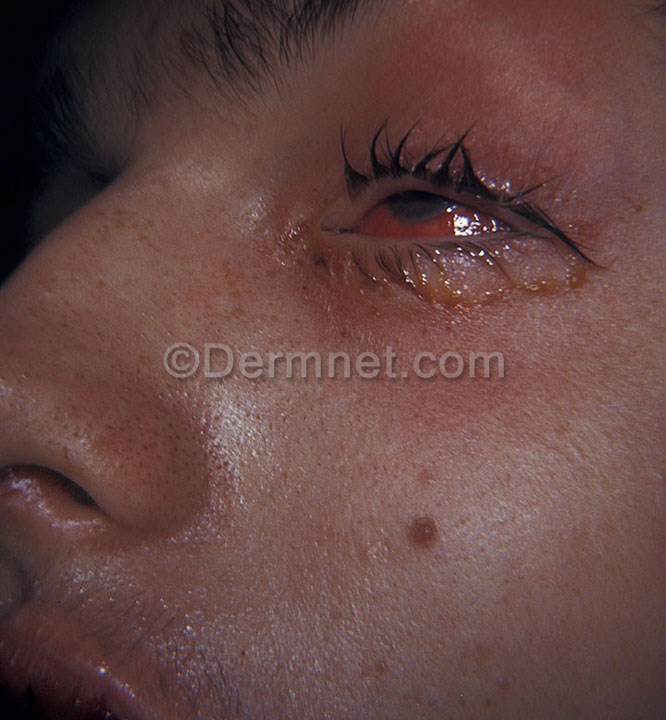
Disease: Vasculitis Photos